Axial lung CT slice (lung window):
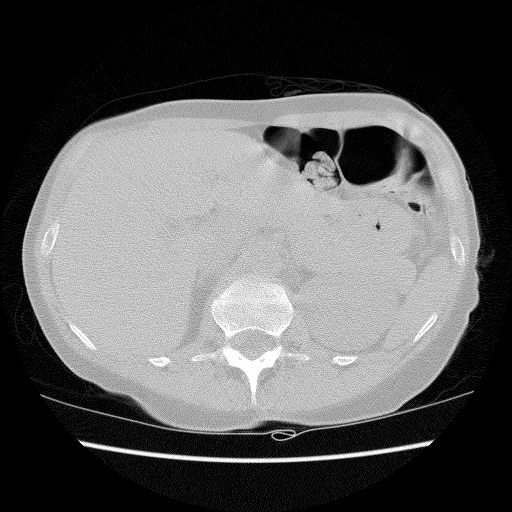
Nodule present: no